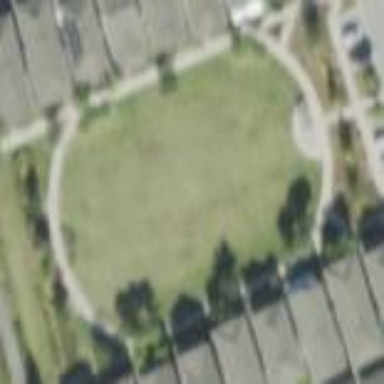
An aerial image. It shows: Park with designated picnic area.